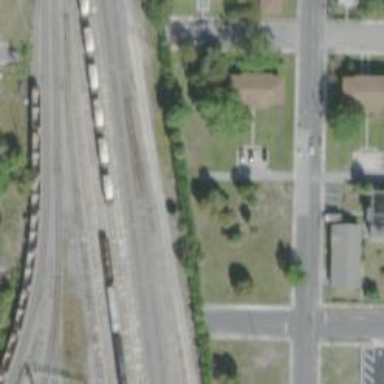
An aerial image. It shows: Abandoned railway siding.